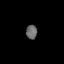
Tissue: lung
Cell type: Epithelial cells
Senescence score: 0.1675
Nuclear area (px): 155
Mean DAPI intensity: 104.465